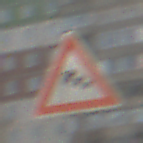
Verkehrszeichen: SeitenwindVonLinks
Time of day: MorningAfternoon
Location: Outdoor (Urban)
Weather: PartlyCloudy
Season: NotSpecified
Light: Natural